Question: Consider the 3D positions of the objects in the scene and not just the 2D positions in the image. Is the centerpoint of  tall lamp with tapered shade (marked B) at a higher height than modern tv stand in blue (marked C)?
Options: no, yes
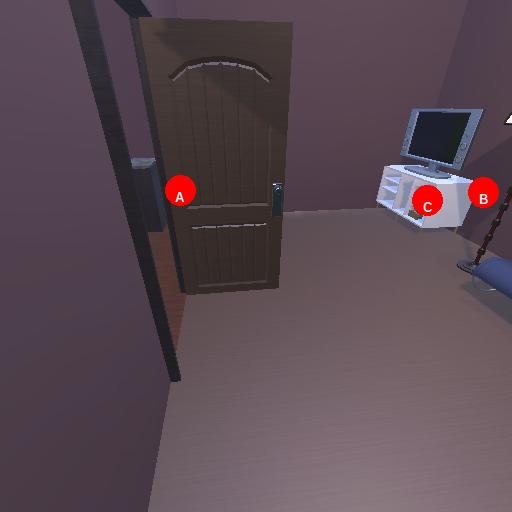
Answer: no